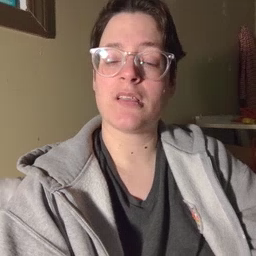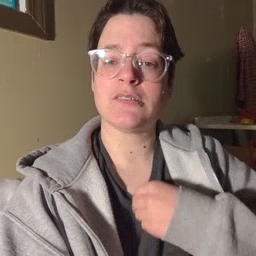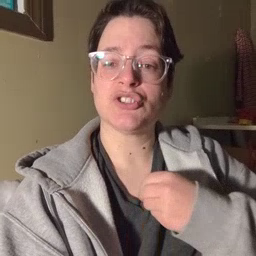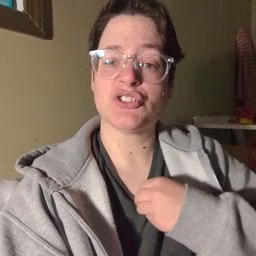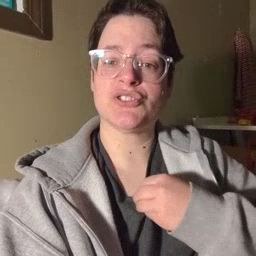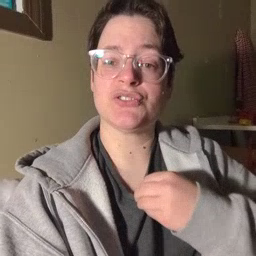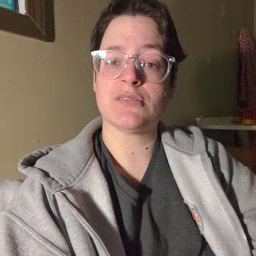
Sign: shirt